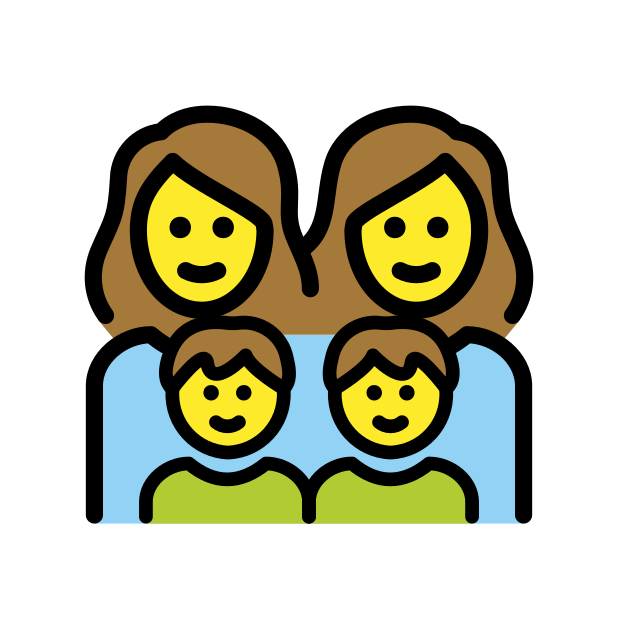
family: woman, woman, boy, boy